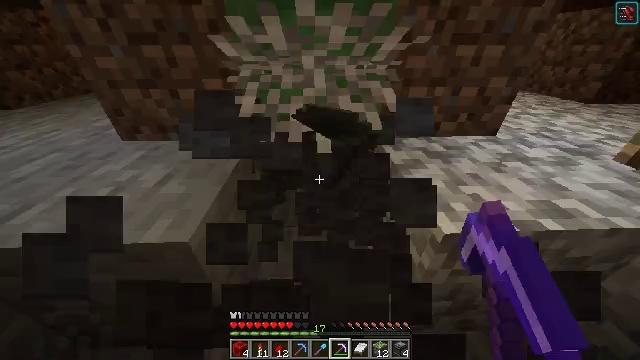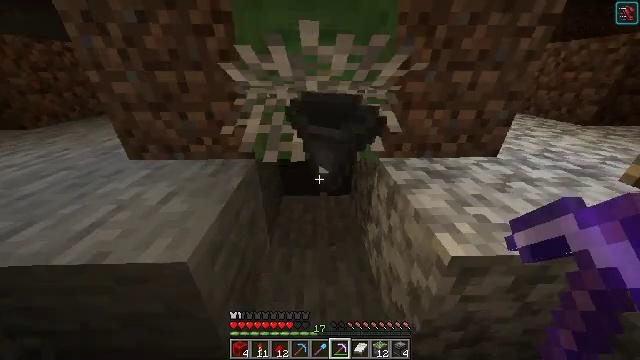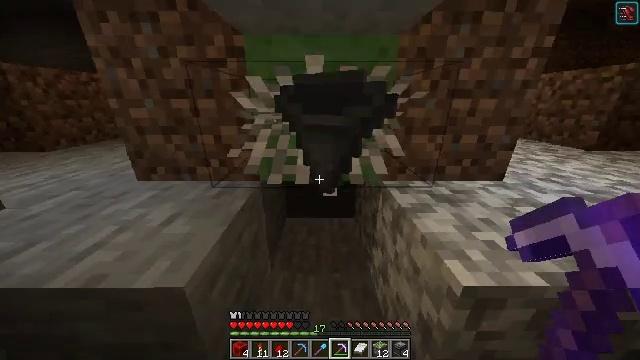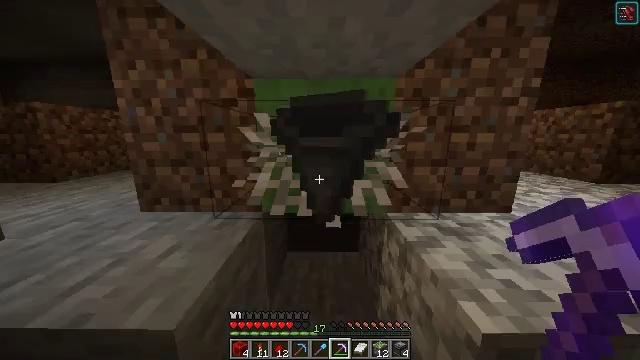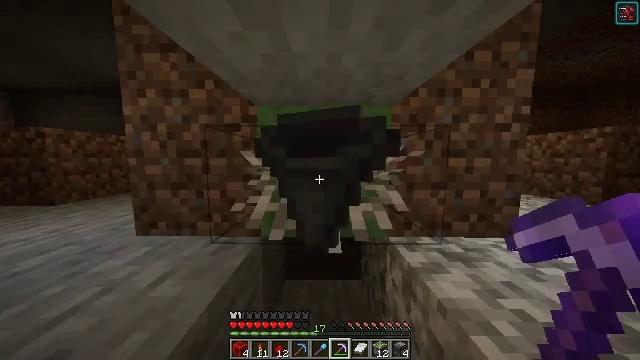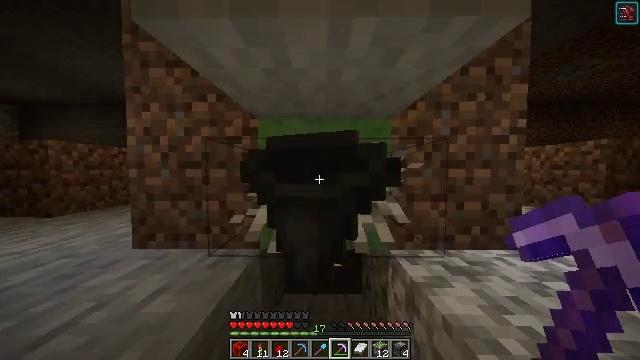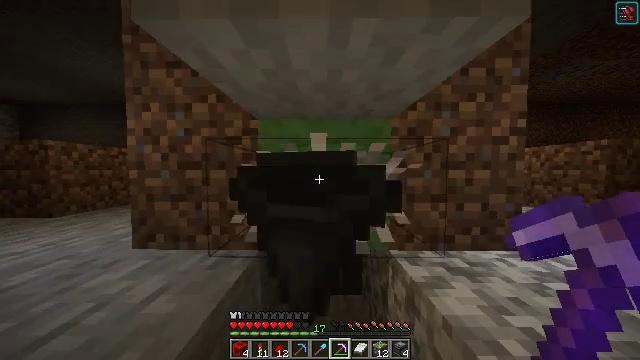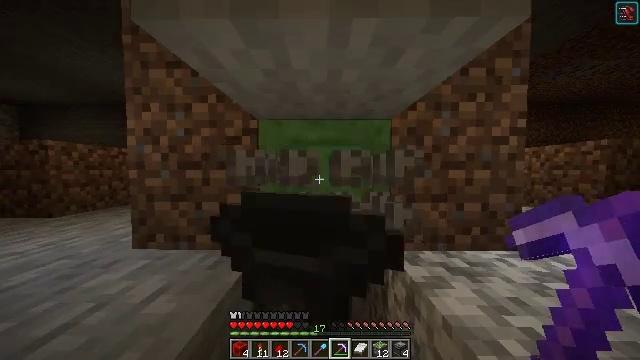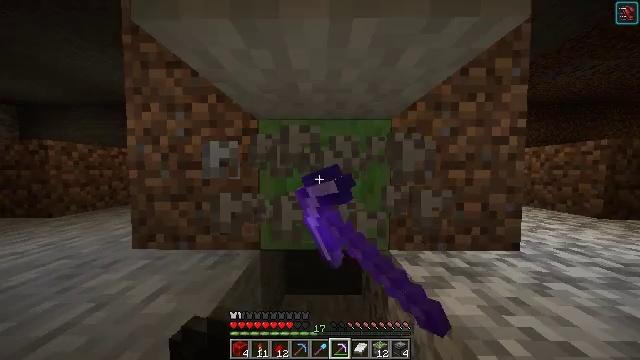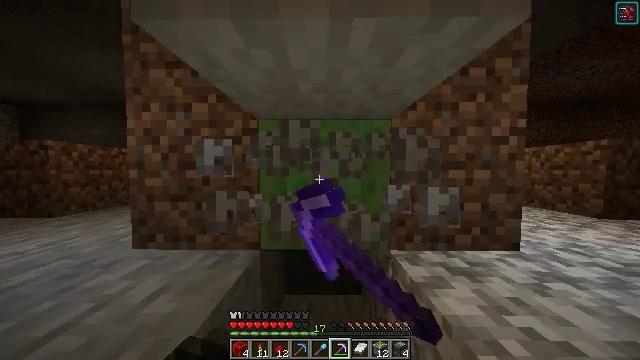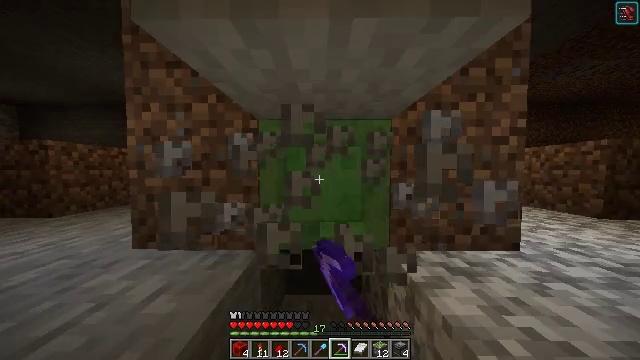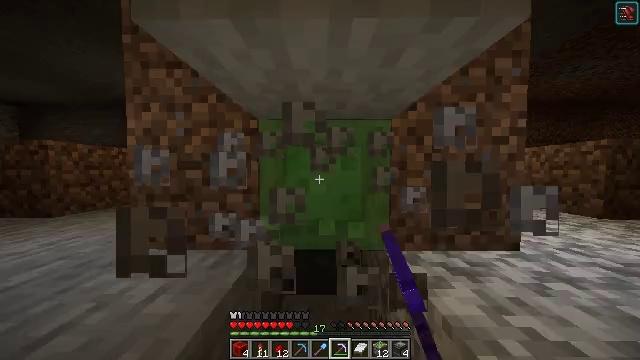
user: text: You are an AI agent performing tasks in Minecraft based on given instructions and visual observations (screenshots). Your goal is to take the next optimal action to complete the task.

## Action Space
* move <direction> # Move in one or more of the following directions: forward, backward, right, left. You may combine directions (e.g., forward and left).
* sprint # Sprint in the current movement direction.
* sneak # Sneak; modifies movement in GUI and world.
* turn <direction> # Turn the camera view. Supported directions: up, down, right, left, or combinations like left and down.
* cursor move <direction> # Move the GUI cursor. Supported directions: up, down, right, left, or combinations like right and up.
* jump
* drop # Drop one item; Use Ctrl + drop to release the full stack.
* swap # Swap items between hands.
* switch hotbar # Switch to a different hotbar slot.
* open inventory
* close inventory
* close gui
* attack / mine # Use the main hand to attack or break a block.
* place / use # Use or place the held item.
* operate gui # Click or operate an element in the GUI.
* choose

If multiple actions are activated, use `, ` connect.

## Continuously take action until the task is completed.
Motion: motion action
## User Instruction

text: Collect the dead fire coral wall fan block.
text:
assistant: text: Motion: turn up
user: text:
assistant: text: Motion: turn left and up
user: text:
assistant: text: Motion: turn up
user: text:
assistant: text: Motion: turn up
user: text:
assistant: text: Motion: turn up
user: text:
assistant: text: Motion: no_op
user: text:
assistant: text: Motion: attack / mine
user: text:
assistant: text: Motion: attack / mine
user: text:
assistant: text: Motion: attack / mine
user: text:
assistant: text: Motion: attack / mine
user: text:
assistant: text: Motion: attack / mine
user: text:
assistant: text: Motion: attack / mine